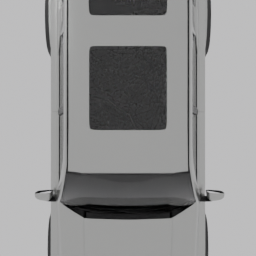
Label: mechanical